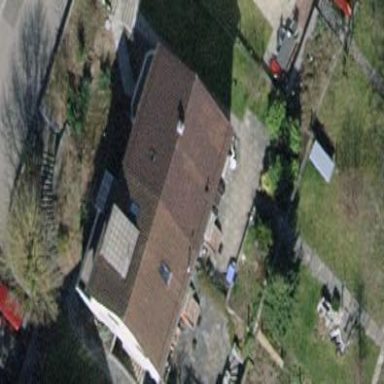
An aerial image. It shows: Building with tiled roof.